Interaction volume radius: 5 \u00c5
Interaction volume height: 30 \u00c5
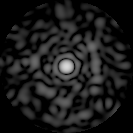
Disorder parameter: 0.8156